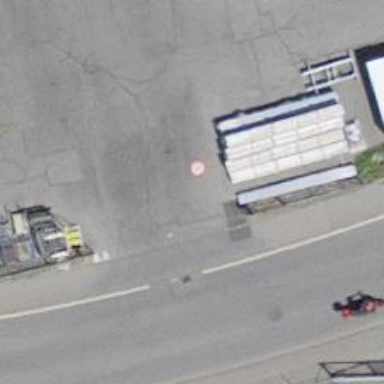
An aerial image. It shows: Lift gate barrier.